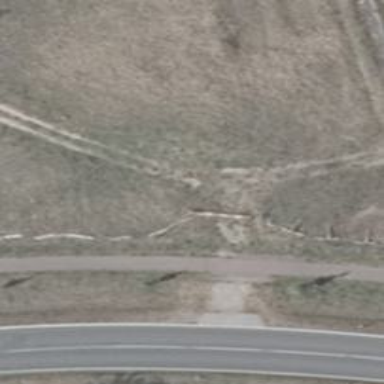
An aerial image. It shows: Emergency access point on the road.